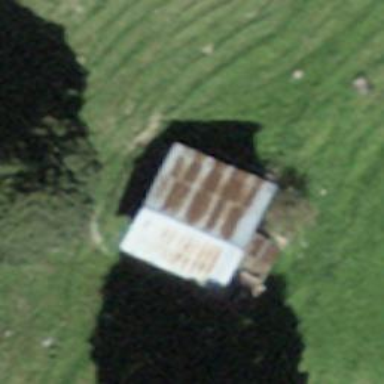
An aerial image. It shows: Rural barn.